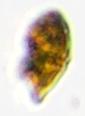
Label: Akashiwo